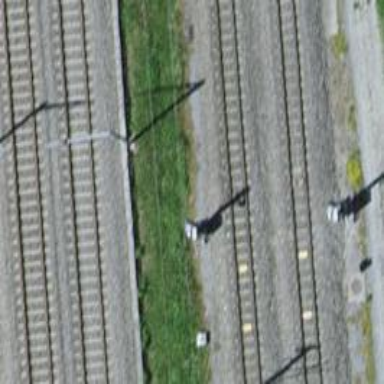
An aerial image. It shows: Railway signal.